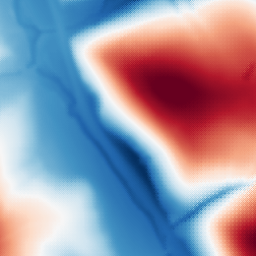
Category: multiscale
Decomposition family: dog
Decomposition parameters: sigma_low: 2
sigma_high: 100
Upsampling method: regularized
Upsampling parameters: scale: 4
lambda_reg: 0.1
Upsampling scale: 4